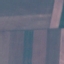
Land use / land cover: AnnualCrop